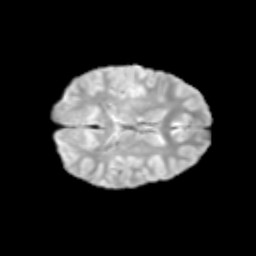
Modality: T2w
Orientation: axial
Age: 13
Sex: female
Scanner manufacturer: siemens
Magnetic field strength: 3 T
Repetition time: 3.8 s
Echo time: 0.07 s